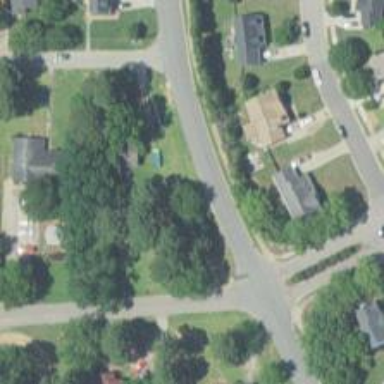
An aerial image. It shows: Residential road with separate asphalt sidewalk.